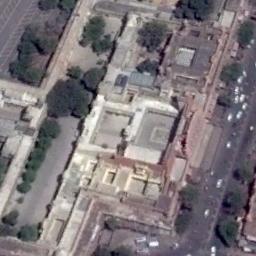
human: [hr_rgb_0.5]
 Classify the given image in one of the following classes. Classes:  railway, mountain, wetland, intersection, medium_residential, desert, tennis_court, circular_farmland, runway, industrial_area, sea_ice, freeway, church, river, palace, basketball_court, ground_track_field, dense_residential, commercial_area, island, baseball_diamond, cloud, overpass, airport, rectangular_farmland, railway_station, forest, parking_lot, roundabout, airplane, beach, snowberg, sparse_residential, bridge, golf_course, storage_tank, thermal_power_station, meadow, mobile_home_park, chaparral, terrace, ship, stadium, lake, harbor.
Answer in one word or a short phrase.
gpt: palace